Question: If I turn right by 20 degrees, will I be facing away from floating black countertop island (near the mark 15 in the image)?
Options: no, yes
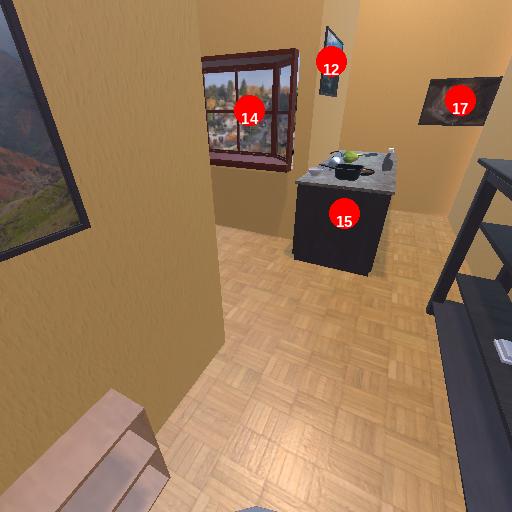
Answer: no